Question: My Android SDK is installed in c:\Program Files . When I try to start the AVD, I get this error. You can see that it appears to be a problem with the space in the name. How can I fix that?

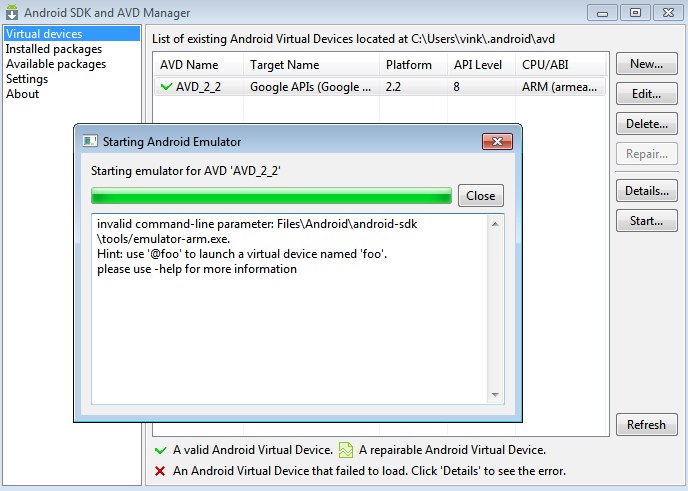
Answer: I would move your android installation to a path that has no spaces in it. I put mine in C:\eclipsendroid. Also be careful when adding libraries and jars that there are no spaces in the path to those names either.